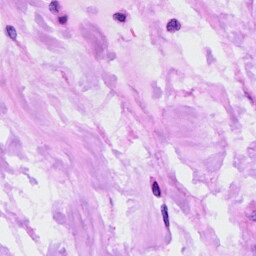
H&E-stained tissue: Ovarian